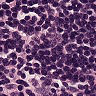
Metastatic tissue present: no